Question: Basically I want a custom 'UINavigationBar'. I don't want it to be "translucent" or anything, like the pictures app.
I basically want to completely remove it, but I still want to be able to add back buttons and such when navigation controllers are pushed, and I want the views (EG: 'UITableViewController') to be pushed down below it.
Like this:

Any ideas how to achieve this at all?
Thanks
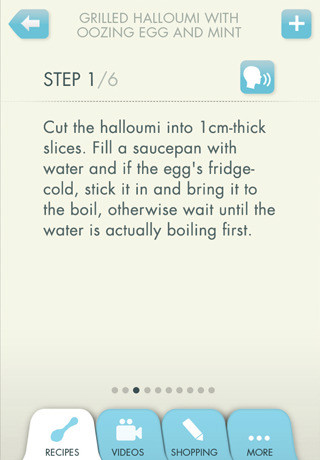
Answer: '''
@implementation UINavigationBar (background)
- (void)drawRect:(CGRect)rect {
UIImage *image = [UIImage imageNamed:@"navigationbar.png"];
[image drawInRect:CGRectMake(0, 0, self.frame.size.width, self.frame.size.height)];
}
@end
'''
basically, its not completely see through - its a visual lie. The only way to do it realistically is to override 'UINavigationBar''s 'drawRect:' method, as shown above.